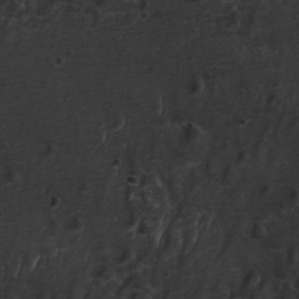
Label: non_frost